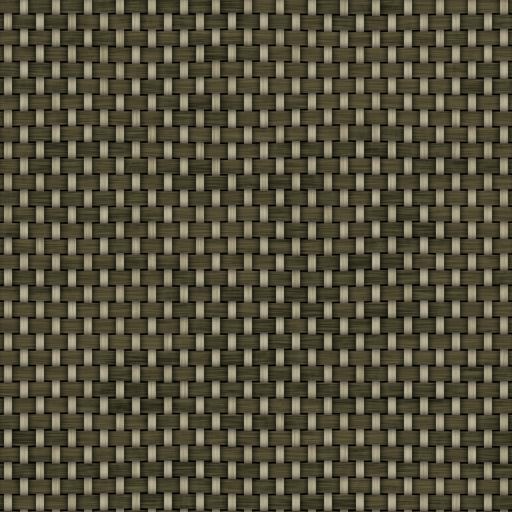
Tags: chair fabric plastic weave woven